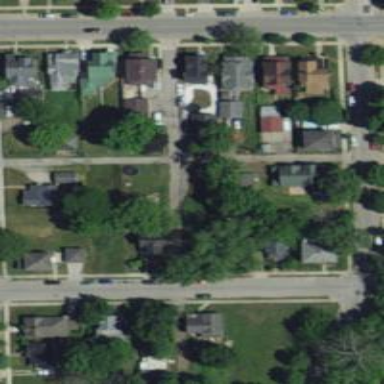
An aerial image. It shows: Alley classified as service road.